Current action and preconditions to check: trajectory_clear

Your task: For each precondition in the list above, predict whether it will hold at this action.

Consider the current scene as observed from the mobile robot's camera, and analyze the predicted future states of all dynamic agents (e.g., people, animals, vehicles, or any moving entities) within the NEXT SECOND.

IMPORTANT: Only answer "very likely" if you are absolutely certain—based on strong, clear evidence—that a dynamic agent will violate the precondition in the predicted future state. Do NOT answer "very likely" for unlikely, ambiguous, or low-probability risks.

Ask yourself for each precondition: Is there a high probability, with clear and convincing evidence, that the predicted future states of any dynamic agent will interfere with the predicted future state of the currently executing action within the NEXT SECOND, causing that precondition to fail?

Assess the risk level based on these predictions. Use "likely" or "very likely" if motions create a clear risk of interference.

Use "neutral" or "improbable" if agents are nearby but their predicted paths are clearly diverging or non-conflicting.

Failure Risk Categories: "very improbable", "improbable", "neutral", "likely", "very likely"

Answer Format: Output ONLY the probability_of_failure value from these categories: "very improbable", "improbable", "neutral", "likely", "very likely"

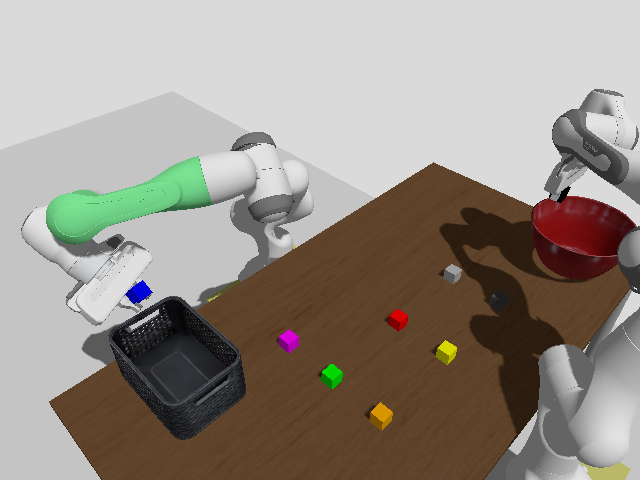

Answer: very improbable